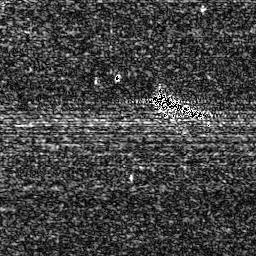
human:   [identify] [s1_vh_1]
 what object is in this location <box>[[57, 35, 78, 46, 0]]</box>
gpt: <ref>1 medium ship at the center</ref>